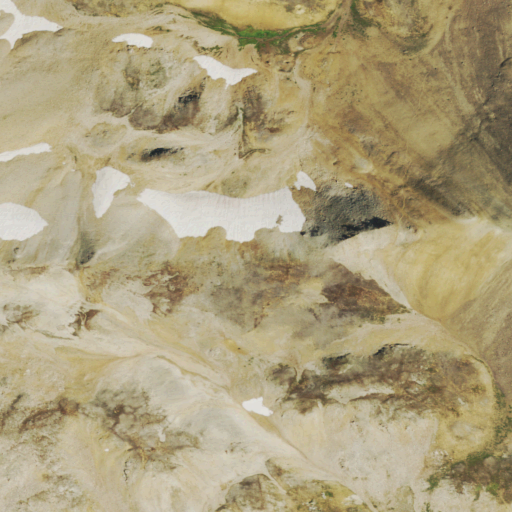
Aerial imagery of gap in Colorado named Coffeepot Pass containing grassland, barren land, and snow